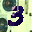
Label: 3